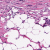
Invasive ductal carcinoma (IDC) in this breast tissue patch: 0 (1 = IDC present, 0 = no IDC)